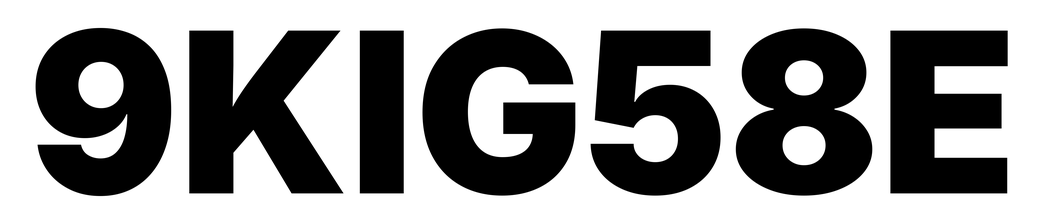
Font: Inter_Black